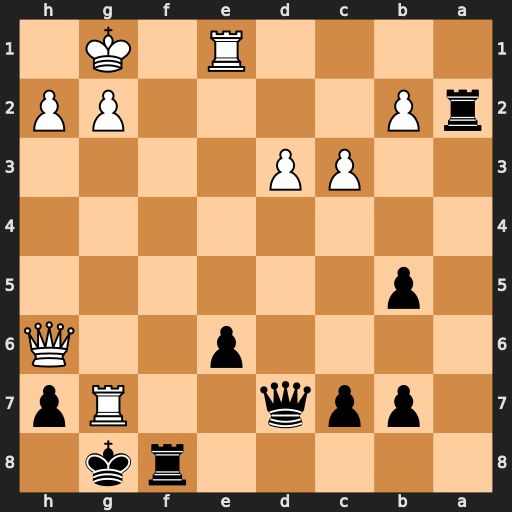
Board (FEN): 5rk1/1ppq2Rp/4p2Q/1p6/8/2PP4/rP4PP/4R1K1
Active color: b
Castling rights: -
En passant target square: -
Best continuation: Qxg7 Qxe6+ Qf7